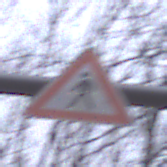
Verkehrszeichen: FussgaengerRechts
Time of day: Midday
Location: Outdoor (Nature)
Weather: Overcast
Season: Autumn
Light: Natural